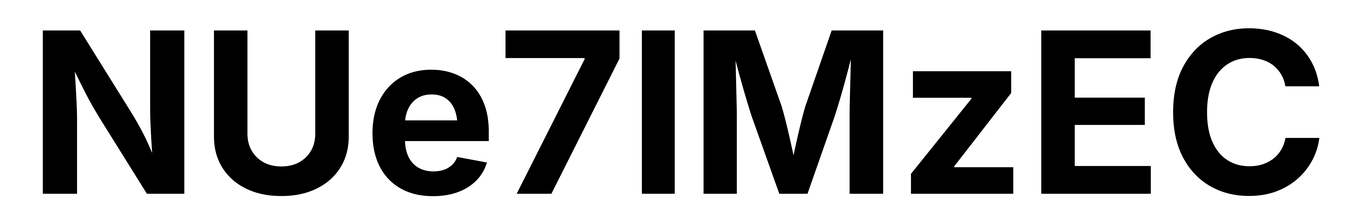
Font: Inter_Bold